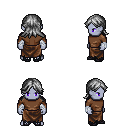
a pixel art fantasy rpg character, male body template, dark elf, purple skin, brown long-sleeve shirt, robe skirt, gray loose hair, white cloth bandages, ghillies, four views (front, back, left, right), 2x2 character sprite sheet, small pixel art, hard edges, no anti-aliasing